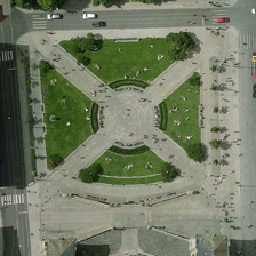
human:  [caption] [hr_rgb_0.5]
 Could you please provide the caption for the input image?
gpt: many people are wandering on this square surrounded by wide bustling roads .

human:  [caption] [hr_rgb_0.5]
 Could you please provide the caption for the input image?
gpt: The turf of the square is separated by an X-shaped path, and the square is surrounded by roads on three sides.

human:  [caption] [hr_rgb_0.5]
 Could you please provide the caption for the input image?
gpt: an x shaped path separates the lawn in the square surrounded by the roads on three sides .

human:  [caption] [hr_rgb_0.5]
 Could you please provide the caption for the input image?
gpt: The X path separates the SOD in a square with three sides.

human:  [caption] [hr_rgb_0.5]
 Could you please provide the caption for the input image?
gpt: some people and several green trees are in a square surrounded by four roads with cars .